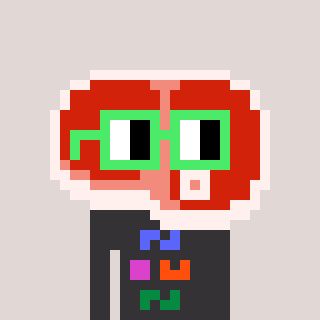
a pixel art character with square light green glasses, a steak-shaped head and a grayscale-colored body on a warm background